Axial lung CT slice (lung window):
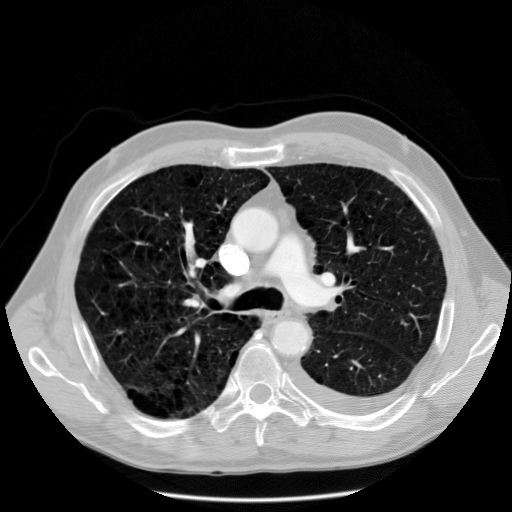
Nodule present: no